Field crop: maize
Growth stage: 1
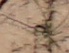
Species: lolium